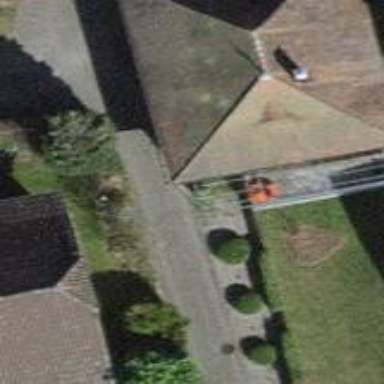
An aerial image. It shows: Simple and straightforward house.